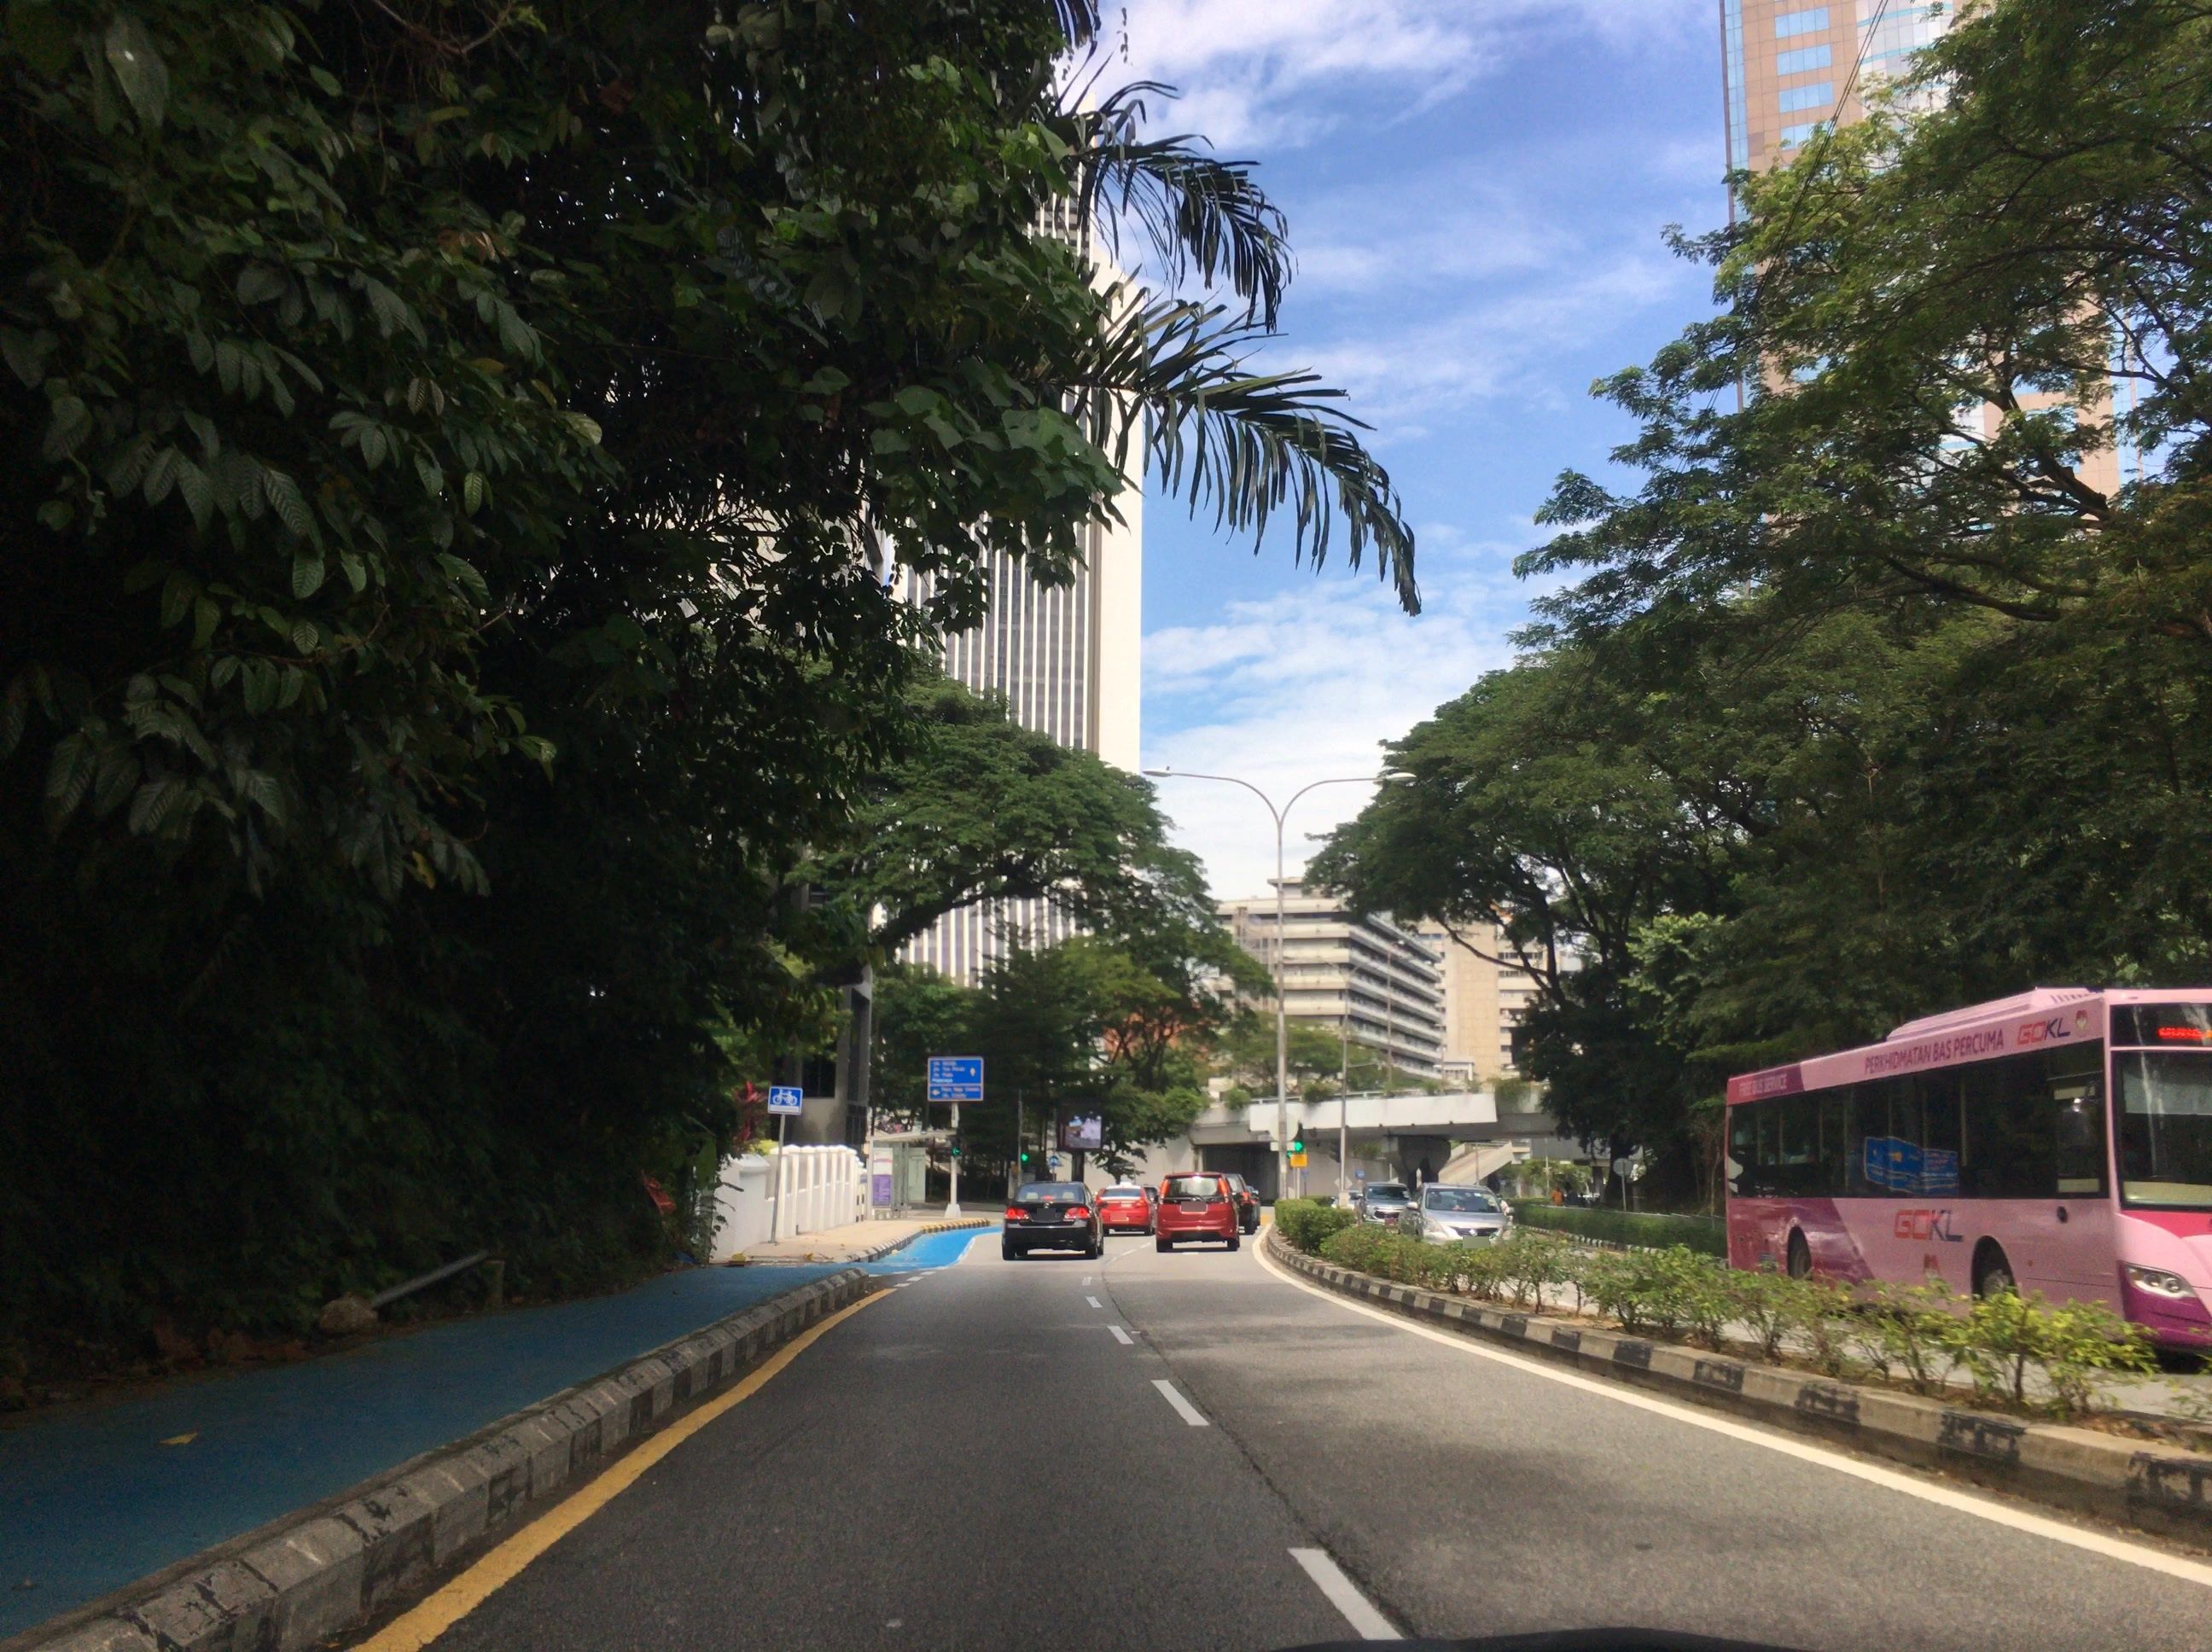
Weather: clear
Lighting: day
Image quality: good
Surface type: driving surface
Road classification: secondary
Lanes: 3, 2
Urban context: urban centre
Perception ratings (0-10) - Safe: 8.53, Lively: 9.47, Beautiful: 9.01, Boring: 1.4, Depressing: 4.6, Wealthy: 8.63